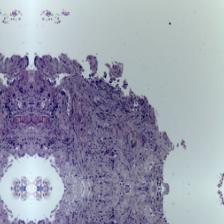
Diagnosis: OSCC